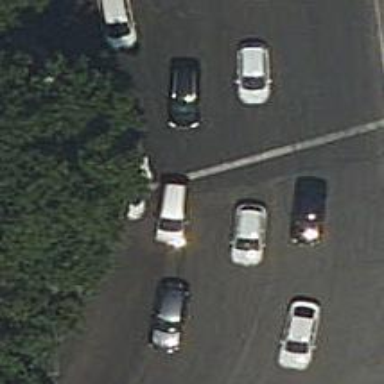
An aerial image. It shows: Road with traffic signals.